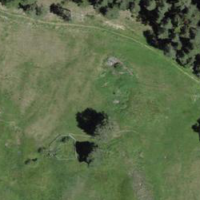
EUNIS habitat code: 26
Species observed at this site:
Carex hostiana
Briza media
Selaginella selaginoides
Carex davalliana
Stauroderus scalaris
Silene dioica
Gymnadenia conopsea
Succisa pratensis
Equisetum variegatum